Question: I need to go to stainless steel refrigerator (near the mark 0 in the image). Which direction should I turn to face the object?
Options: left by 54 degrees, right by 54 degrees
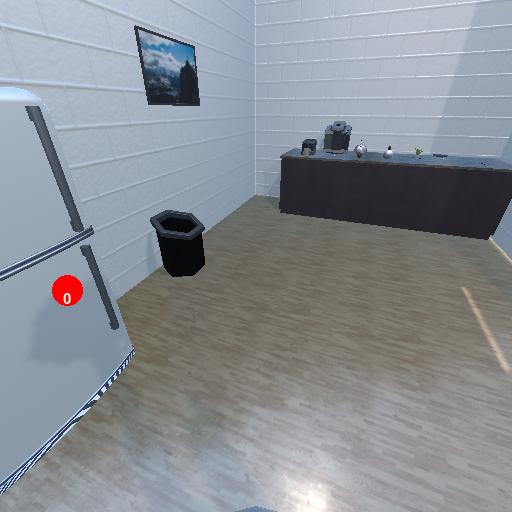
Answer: left by 54 degrees